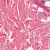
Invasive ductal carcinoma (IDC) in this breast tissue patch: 0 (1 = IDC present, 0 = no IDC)